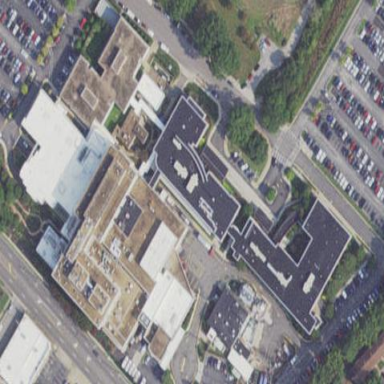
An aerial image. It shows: Hospital.